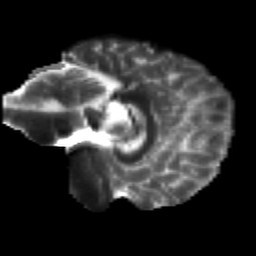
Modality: T2w
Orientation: sagittal
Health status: healthy
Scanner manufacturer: siemens
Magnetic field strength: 3 T
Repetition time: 12 s
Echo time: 0.092 s